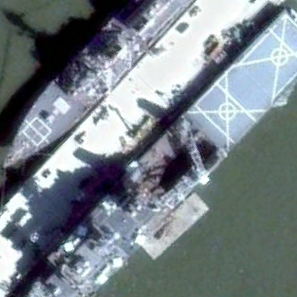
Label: Whitby_Island-class_dock_landing_ship